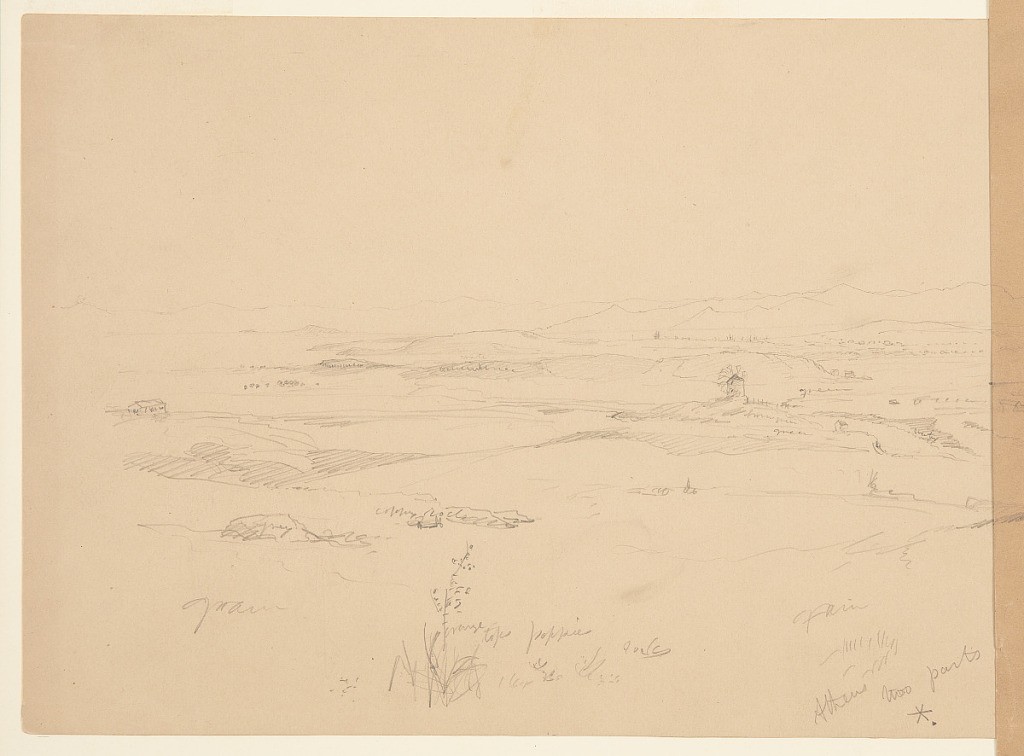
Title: View of Athens, Greece, Part One
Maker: Frederic Edwin Church, American, 1826–1900
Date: April 1869
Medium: Graphite on tan wove paper
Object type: Drawing
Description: Landscape and architecture sketch showing the first part of a panoramic view of Athens, Greece, and the Acropolis from the southeast. This description refers to the entire view, comprising two leaves with 1917-4-650-b. In the foreground, a large, cylindrical, stone windmill is perched atop a prominent hill at right. Just beyond it, at far right, the ruinous structures and still-standing columns of the Temple of Olympian Zeus (beside the Arch of Hadrian) are visible beneath the Acropolis, which looms over the scene in the middle distance at upper right. The fragmented Parthenon is clearly distinguishable on top of it and viewed obliquely. At the base of the left slope, the Odeon of Herodes Atticus is shown with its tall walls. In the middle distance at center, the Philopappos Monument is clearly visible atop a prominent hill known as the Hill of Muses, or Philopappou Hill. Between this hill and the Acropolis, the Pynx ceremonial hill is also visible. The terrain at left is marked with several small hills, one of which hosts a windmill, before reaching the seashore at far left. In the background, the rugged mountains of Salamis (at left) and the Egaleo range (at right) form a serrated horizon.